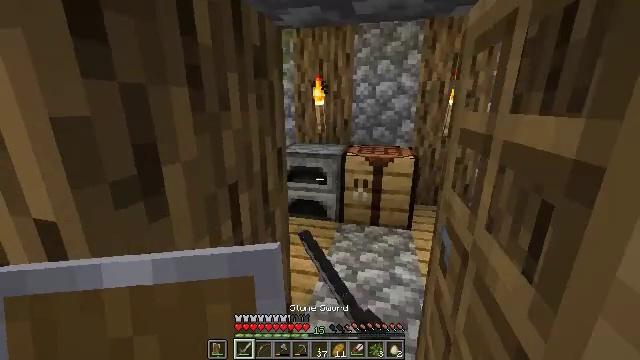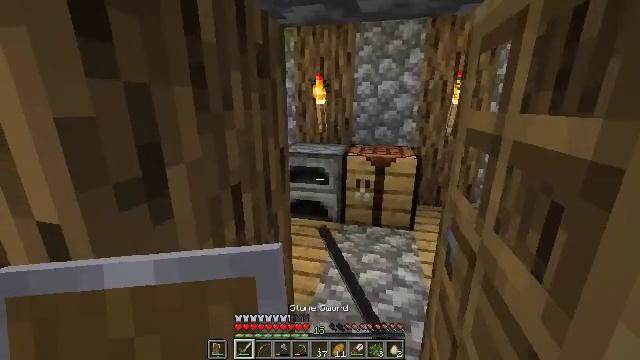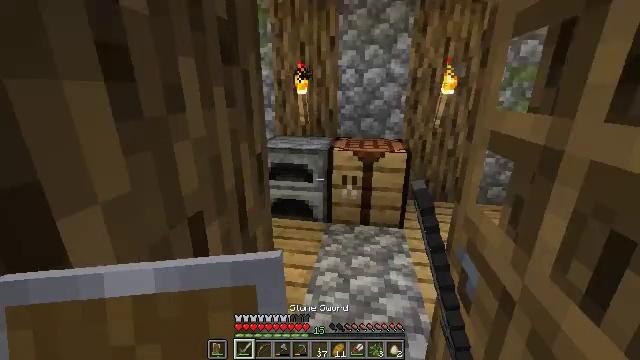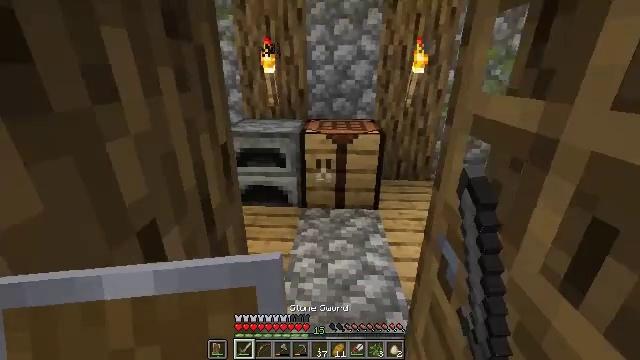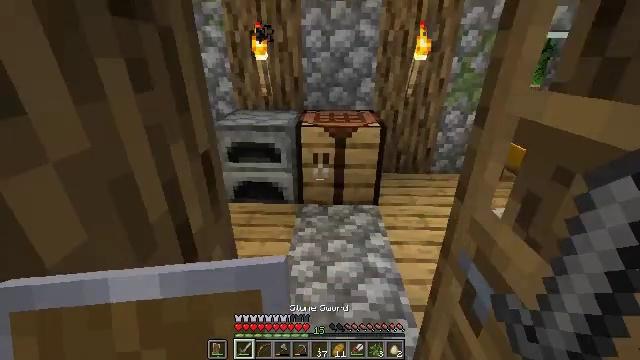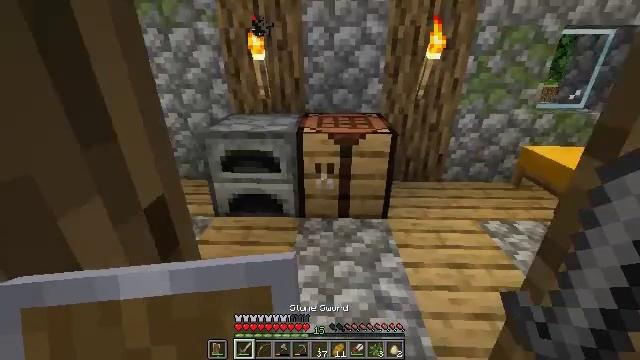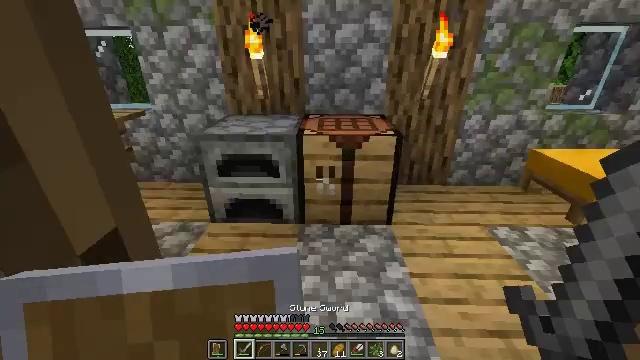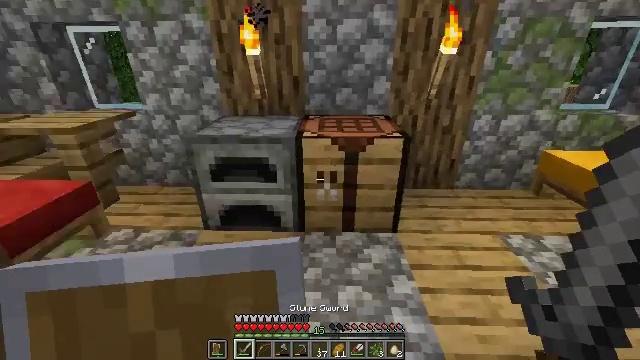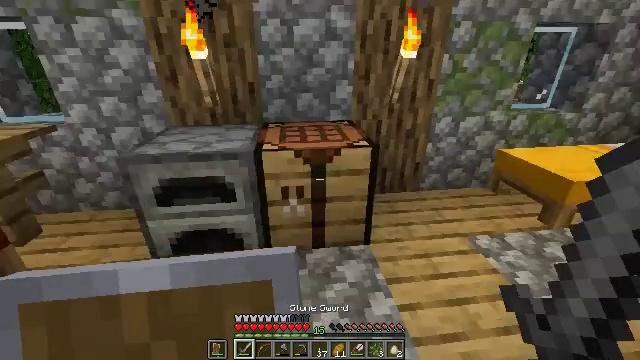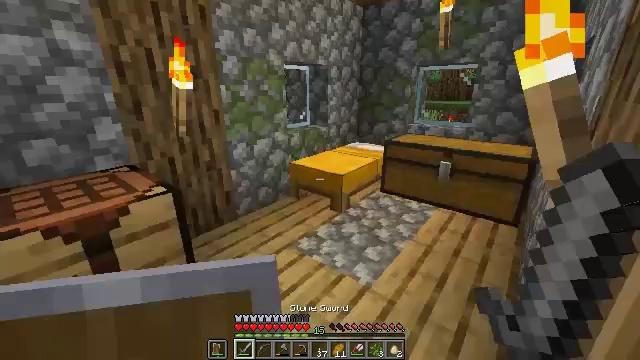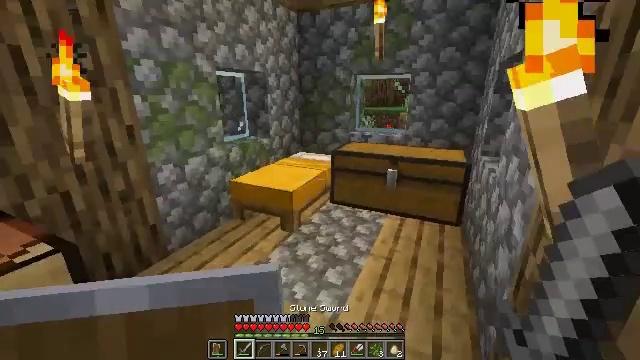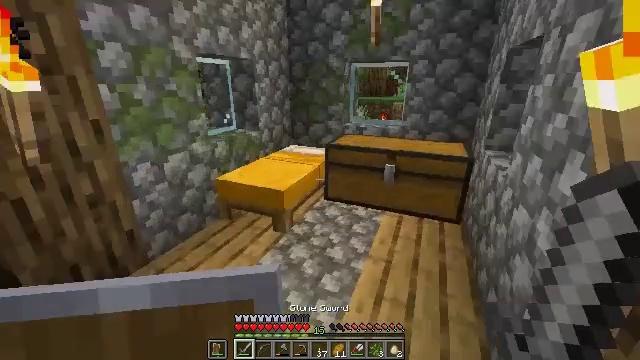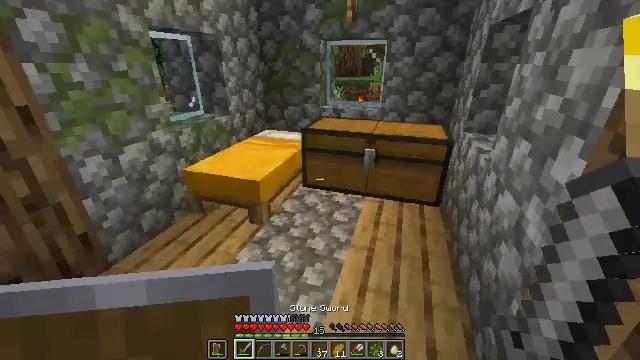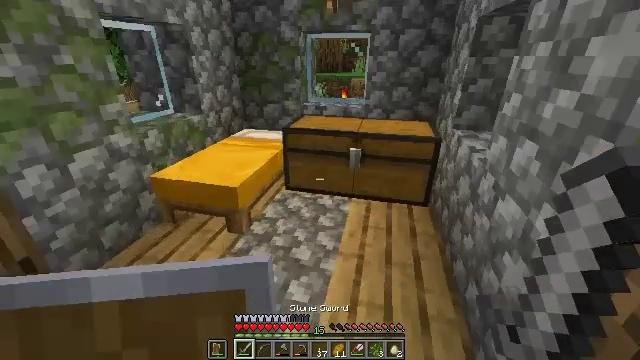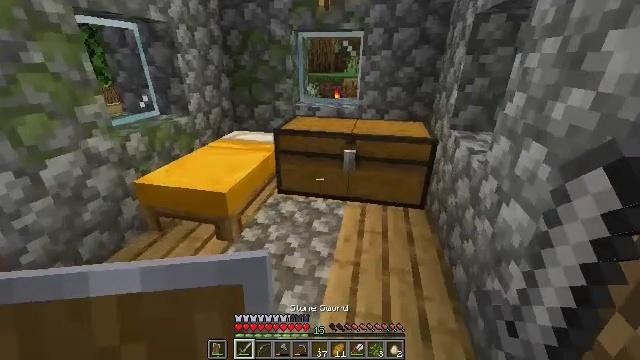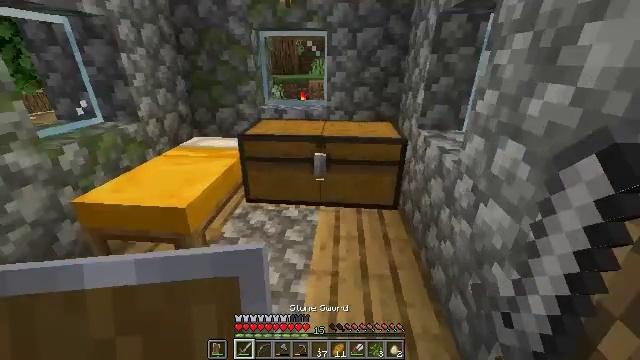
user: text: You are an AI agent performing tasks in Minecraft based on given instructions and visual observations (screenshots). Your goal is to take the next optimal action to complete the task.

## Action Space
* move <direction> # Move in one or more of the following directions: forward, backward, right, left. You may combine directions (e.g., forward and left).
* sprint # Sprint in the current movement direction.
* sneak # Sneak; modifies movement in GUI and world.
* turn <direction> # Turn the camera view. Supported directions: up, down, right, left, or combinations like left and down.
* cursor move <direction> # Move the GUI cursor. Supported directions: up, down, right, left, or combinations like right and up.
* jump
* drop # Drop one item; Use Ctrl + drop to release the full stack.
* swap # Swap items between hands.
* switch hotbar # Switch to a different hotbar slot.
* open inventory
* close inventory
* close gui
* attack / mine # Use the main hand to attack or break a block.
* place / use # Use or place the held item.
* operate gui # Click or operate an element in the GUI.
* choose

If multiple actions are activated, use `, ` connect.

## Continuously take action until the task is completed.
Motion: motion action
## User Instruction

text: Craft a yellow bed at the crafting table.
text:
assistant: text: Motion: move forward
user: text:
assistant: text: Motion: move forward, turn right and down
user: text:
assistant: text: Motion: move forward, turn right and down
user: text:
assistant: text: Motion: move forward, turn right and down
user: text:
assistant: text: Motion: move forward
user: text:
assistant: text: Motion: move forward
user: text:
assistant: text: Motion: move forward
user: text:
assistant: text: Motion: move forward, turn right
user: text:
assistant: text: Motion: move forward, turn right and up
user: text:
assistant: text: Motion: move forward, turn right and up
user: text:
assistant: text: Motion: move forward, turn right and down
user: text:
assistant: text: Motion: move forward, turn right and down
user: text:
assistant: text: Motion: move forward, turn right
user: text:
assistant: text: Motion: move forward, turn right
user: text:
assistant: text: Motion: move forward, turn right
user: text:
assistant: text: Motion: use / place
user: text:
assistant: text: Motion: use / place
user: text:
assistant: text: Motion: turn right and down
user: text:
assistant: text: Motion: turn left
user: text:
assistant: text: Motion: no_op
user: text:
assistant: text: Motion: no_op
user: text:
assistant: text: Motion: no_op
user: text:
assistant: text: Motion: no_op
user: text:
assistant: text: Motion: no_op
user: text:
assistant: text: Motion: no_op
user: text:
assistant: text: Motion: no_op
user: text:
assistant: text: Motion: turn left and up
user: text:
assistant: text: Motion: turn right and up
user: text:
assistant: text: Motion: no_op
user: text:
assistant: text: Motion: no_op